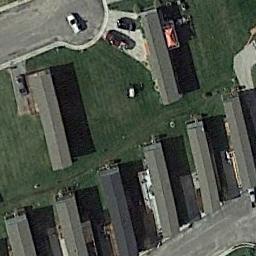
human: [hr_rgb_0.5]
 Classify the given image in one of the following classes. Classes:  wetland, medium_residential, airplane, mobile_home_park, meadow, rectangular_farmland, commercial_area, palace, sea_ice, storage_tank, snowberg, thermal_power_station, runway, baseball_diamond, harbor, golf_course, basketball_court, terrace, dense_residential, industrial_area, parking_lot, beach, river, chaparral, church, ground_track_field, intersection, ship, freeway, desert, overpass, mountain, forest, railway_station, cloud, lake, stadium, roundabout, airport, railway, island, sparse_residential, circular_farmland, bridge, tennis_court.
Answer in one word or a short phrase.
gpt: mobile_home_park